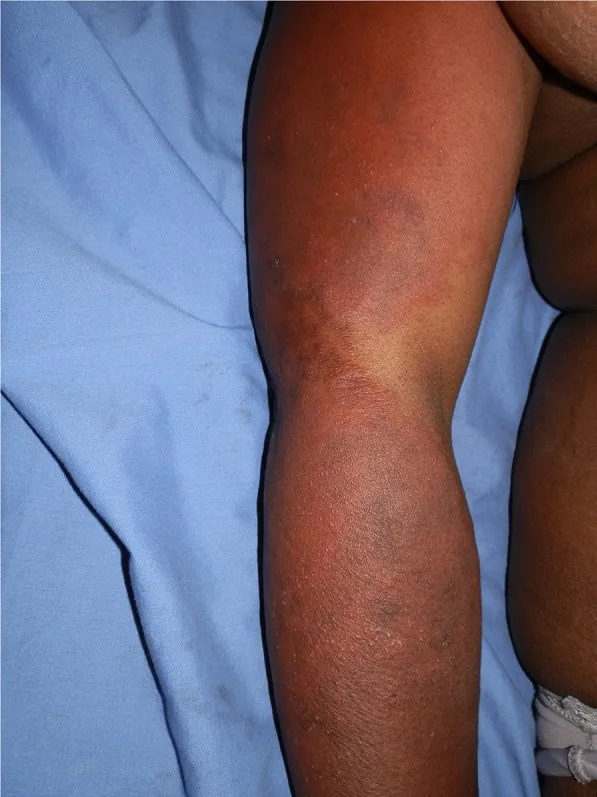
Efavirenz-associated reaction demonstrating in photodistributed indurated erythema with annularity of plaques and dusky centres.
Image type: medical_photograph (skin_photograph)